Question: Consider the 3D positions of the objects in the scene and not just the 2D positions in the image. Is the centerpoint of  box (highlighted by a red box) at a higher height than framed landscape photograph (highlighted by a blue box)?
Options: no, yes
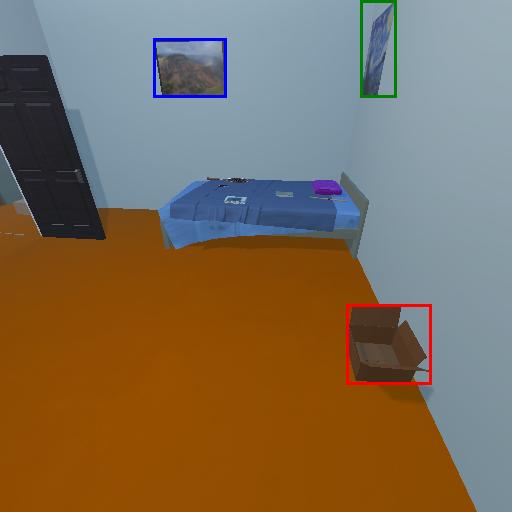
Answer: no